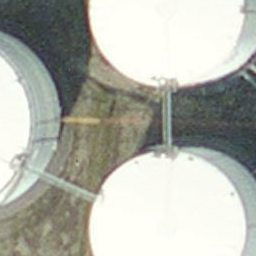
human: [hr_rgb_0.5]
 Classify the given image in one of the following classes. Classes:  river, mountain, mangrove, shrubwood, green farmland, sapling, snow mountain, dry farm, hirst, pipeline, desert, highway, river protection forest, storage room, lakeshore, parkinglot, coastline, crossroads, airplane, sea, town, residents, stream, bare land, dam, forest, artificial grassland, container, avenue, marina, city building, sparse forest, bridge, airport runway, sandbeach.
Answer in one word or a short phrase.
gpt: storage room